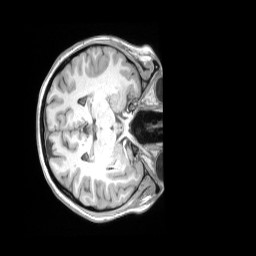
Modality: T1w
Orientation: axial
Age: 24
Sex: female
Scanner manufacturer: siemens
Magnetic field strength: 3 T
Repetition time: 2.53 s
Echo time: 0.00164 s